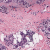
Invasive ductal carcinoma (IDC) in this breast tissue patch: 1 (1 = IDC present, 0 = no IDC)